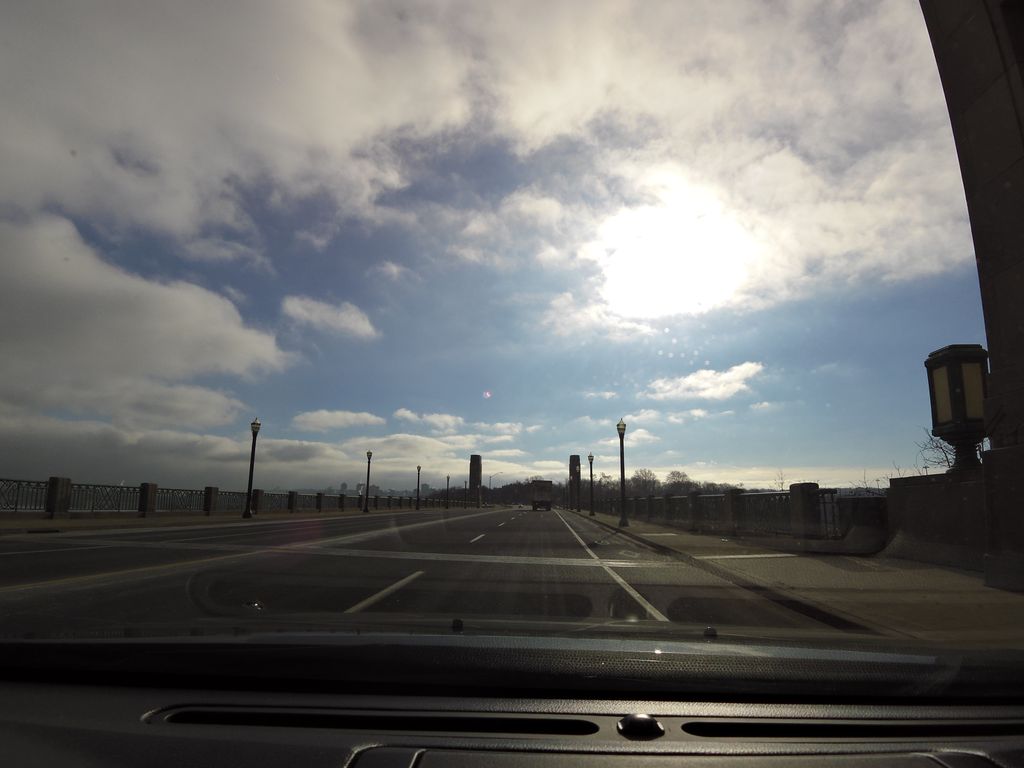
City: hamilton